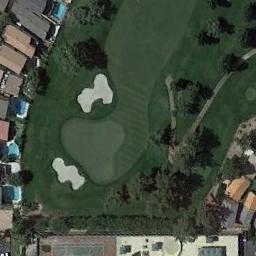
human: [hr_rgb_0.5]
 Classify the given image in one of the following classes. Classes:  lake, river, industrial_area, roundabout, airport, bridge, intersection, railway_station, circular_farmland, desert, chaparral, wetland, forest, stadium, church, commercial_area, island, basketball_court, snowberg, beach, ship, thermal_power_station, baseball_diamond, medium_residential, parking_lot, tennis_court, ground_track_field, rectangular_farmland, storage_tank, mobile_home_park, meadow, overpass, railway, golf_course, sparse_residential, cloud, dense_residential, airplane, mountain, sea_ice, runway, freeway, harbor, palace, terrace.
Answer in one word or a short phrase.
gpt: golf_course